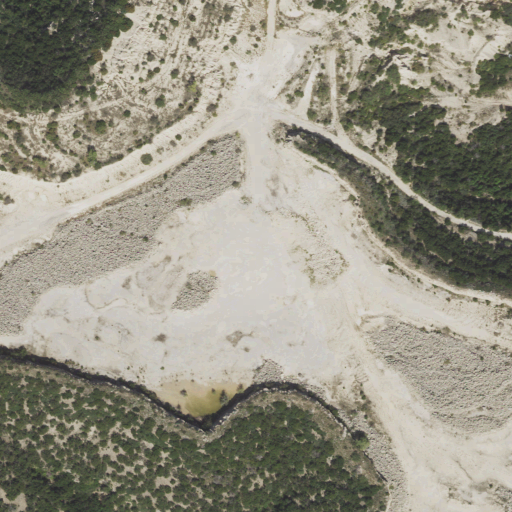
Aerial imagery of mountain in Texas named Buzzard Mountain containing barren land, shrub, and evergreen forest